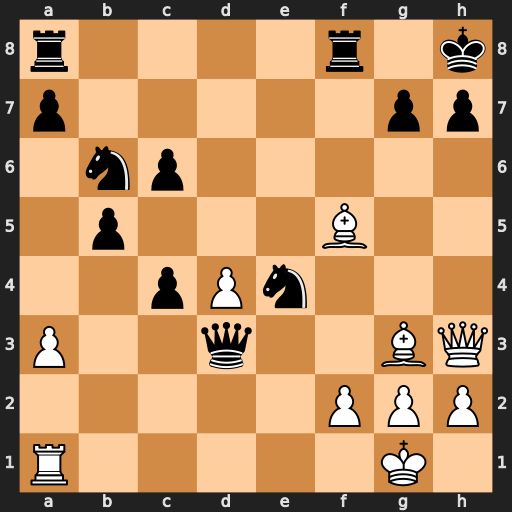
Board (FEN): r4r1k/p5pp/1np5/1p3B2/2pPn3/P2q2BQ/5PPP/R5K1
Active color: w
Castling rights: -
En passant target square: -
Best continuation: Qxh7#